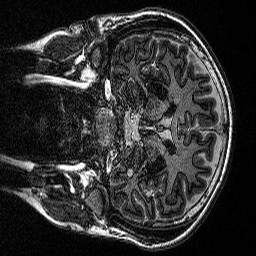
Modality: MP2RAGE
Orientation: coronal
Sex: male
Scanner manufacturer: siemens
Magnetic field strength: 3 T
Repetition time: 5 s
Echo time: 0.00292 s